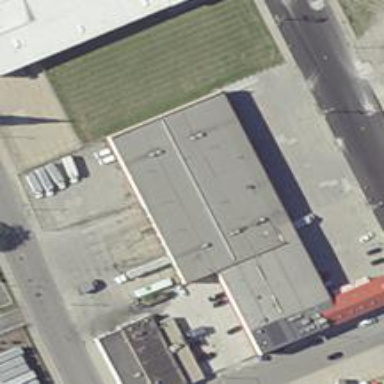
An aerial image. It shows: Warehouse building.